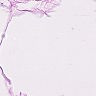
Metastatic tissue present: no